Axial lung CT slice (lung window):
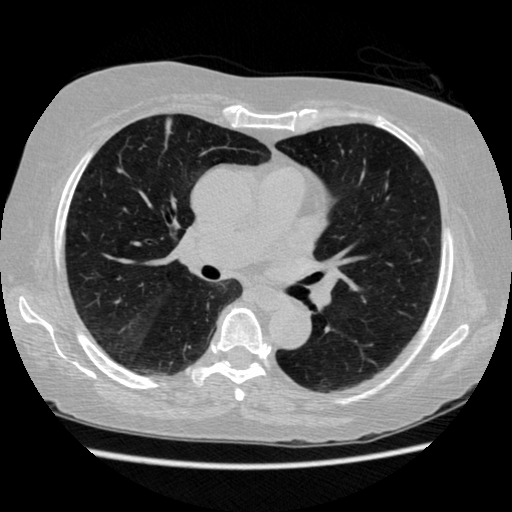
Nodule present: no